Question: In my API, I have the following code:
'''
public class CustomOAuthProvider : OAuthAuthorizationServerProvider
{
public override Task MatchEndpoint(OAuthMatchEndpointContext context)
{
if (context.OwinContext.Request.Method == "OPTIONS" && context.IsTokenEndpoint)
{
context.OwinContext.Response.Headers.Add("Access-Control-Allow-Methods", new[] { "POST" });
context.OwinContext.Response.Headers.Add("Access-Control-Allow-Headers",
new[] {
"access-control-allow-origin",
"accept",
"x-api-applicationid",
"content-type",
"authorization"
});
context.OwinContext.Response.Headers.Add("Access-Control-Allow-Origin", new[] { "*" });
context.OwinContext.Response.StatusCode = (int)HttpStatusCode.OK;
context.RequestCompleted();
return Task.FromResult<object>(null);
}
return base.MatchEndpoint(context);
}
// ... even more code, but not relevant
}
'''
When I connect to this API from Chrome, everything works perfect. When I connect from the same computer to the same API, but only from a different browser, Internet Explorer 11, I get the following error:
> SEC7123: Request header x-api-applicationid was not present in the
Access-Control-Allow-Headers list.
I debugged the code, and I see the headers are added to the response. Even IE shows the headers:

What does IE expect?
If I change the order of the headers from
'''
new[] {
"access-control-allow-origin",
"accept",
"x-api-applicationid",
"content-type",
"authorization"
}
'''
to:
'''
new[] {
"content-type",
"accept",
"access-control-allow-origin",
"x-api-applicationid",
"authorization"
}
'''
The error message changes to:
> SEC7123: Request header was not present in the
Access-Control-Allow-Headers list.
So it always gives an error on the third header.
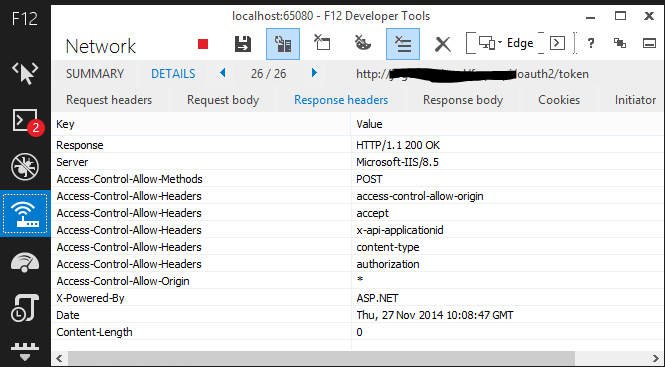
Answer: I've found a piece of code <URL> which fixed it for me.
'''
//Startup.cs
public void ConfigureOAuth(IAppBuilder app)
{
app.Use(async (context, next) =>
{
IOwinRequest req = context.Request;
IOwinResponse res = context.Response;
if (req.Path.StartsWithSegments(new PathString("/oauth2/token")))
{
var origin = req.Headers.Get("Origin");
if (!string.IsNullOrEmpty(origin))
{
res.Headers.Set("Access-Control-Allow-Origin", origin);
}
if (req.Method == "OPTIONS")
{
res.StatusCode = 200;
res.Headers.AppendCommaSeparatedValues("Access-Control-Allow-Methods", "GET", "POST");
res.Headers.AppendCommaSeparatedValues("Access-Control-Allow-Headers", "authorization", "content-type", "x-api-applicationid", "access-control-allow-origin");
return;
}
}
await next();
});
// rest of owin Oauth config
}
'''
I removed the 'MatchEndpoint' method from my CustomOAuthProvider.cs